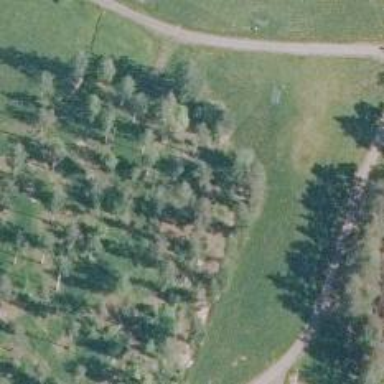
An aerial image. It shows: Disc golf basket.